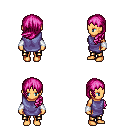
a pixel art fantasy rpg character, female body template, human, tanned skin, chain tabard jacket, gold greaves, pink left-swept hairstyle, white cloth bracers, four views (front, back, left, right), 2x2 character sprite sheet, small pixel art, hard edges, no anti-aliasing